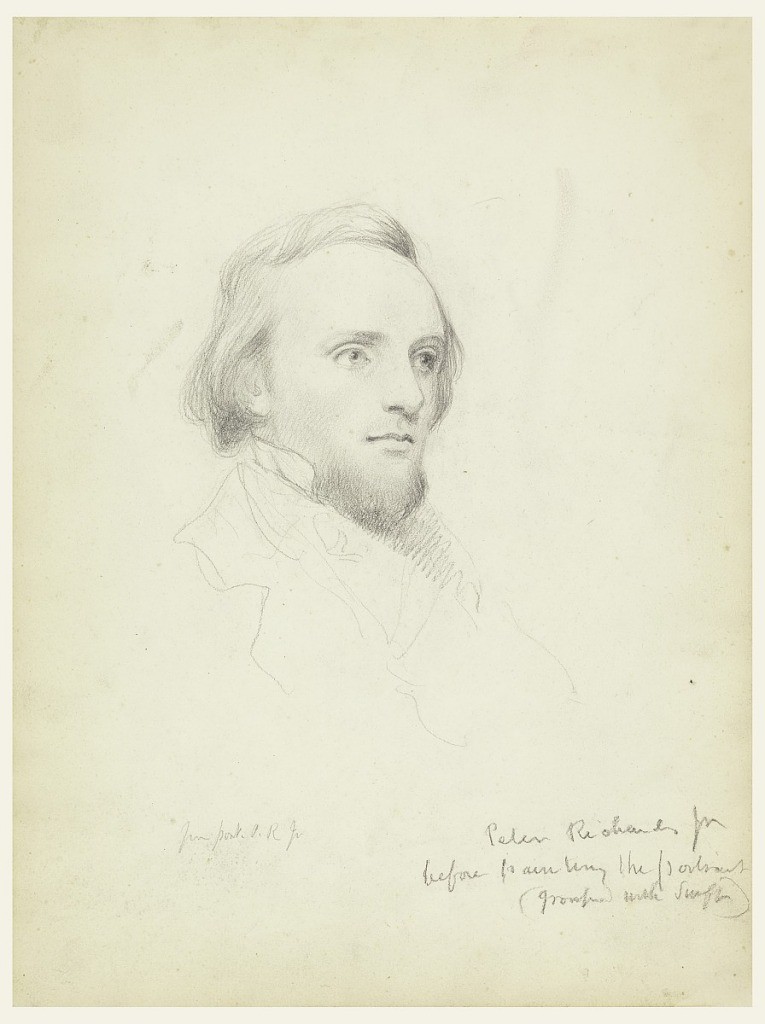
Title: Sketch of Peter Richards' Head for his Portrait
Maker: Daniel Huntington, American, 1816–1906
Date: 1849
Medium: Graphite in cream paper
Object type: Drawing
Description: Young man with a short beard, facing halfway towards the right. His collar is suggested in outline. Name and note, lower right.